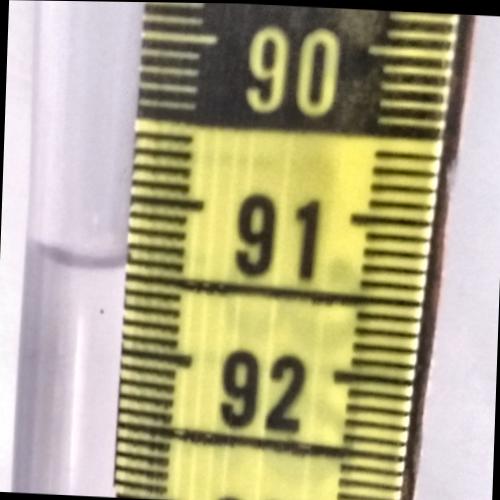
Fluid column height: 91.5 cm